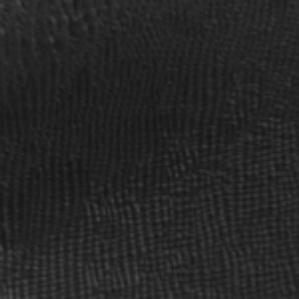
Label: frost